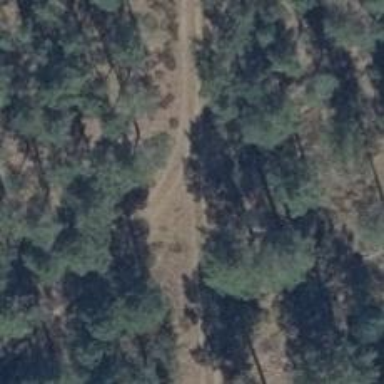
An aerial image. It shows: Track road with grade4 tracktype.